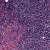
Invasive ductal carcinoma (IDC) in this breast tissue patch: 1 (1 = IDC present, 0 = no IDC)